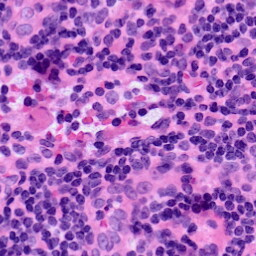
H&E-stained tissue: LymphNode